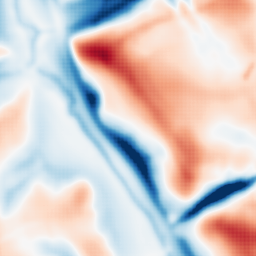
Category: multiscale
Decomposition family: dog
Decomposition parameters: sigma_low: 3
sigma_high: 20
Upsampling method: sinc_blackman
Upsampling parameters: scale: 4
kernel_size: 8
Upsampling scale: 4